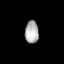
Tissue: lung
Cell type: Epithelial cells
Senescence score: 0.1531
Nuclear area (px): 304
Mean DAPI intensity: 172.73